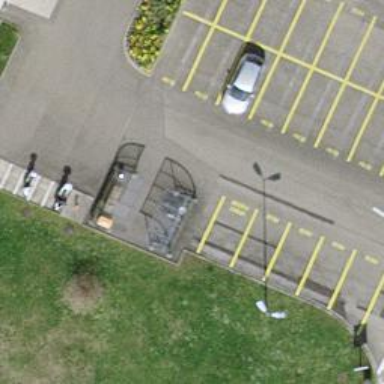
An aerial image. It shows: Shed designated as bicycle parking facility.